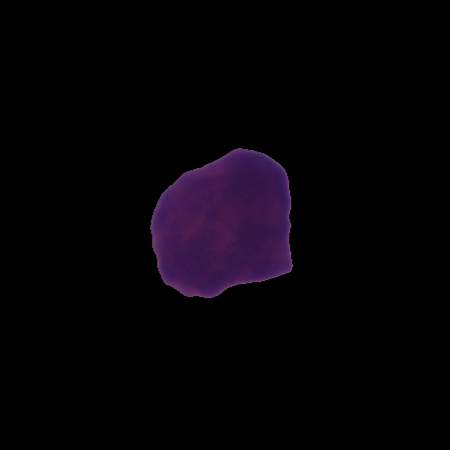
Label: healthy